Field crop: maize
Growth stage: 2
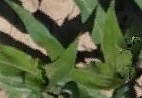
Species: maize